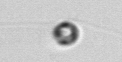
Label: flagellate